Question: This is my modified Wordpress loop w/ PHP If and Else Condition code.
'''
<?php if (have_posts()) : ?>
<?php
$i = 1;
while (have_posts()) {
the_post();
if ($i <= 1) {
echo '<div class="firstp">';
echo '<a href="'; the_permalink(); echo '"'; echo 'alt="'; the_title(); echo '"'; echo 'title="'; the_title(); echo '">';
the_post_thumbnail('article-oneimg', array( 'id' => "article-oneimg"));
echo '</a>';
echo '<div class="thedate1">';
the_date();
echo '</div>';
echo '<h1><a href="'; the_permalink(); echo '"'; echo 'alt="'; the_title(); echo '"'; echo 'title="'; the_title(); echo '">';;
the_title();
echo '</a></h1>';
echo '<p>';
the_excerpt();
echo '</p>';
echo '</div>';
} elseif ($i <= 10) {
echo '<div class="HOLDER-OF-secondp">';
include "secondp.php";
echo '</div>';
} else {
// There should be a bunch of HTML mixed in here too
the_title();
}
$i++;
}
?>
<?php else : ?>
<h2>No Posts Found</h2>
<?php endif; ?>
'''
contains this code:
'''
<div class="secondp">
<a href="<?php the_permalink() ?>" alt="<?php the_title(); ?>" title="<?php the_title(); ?>">
<?php the_post_thumbnail('article-twoimg', array( 'id' => "article-twoimg")); ?>
</a>
<div class="thedate2">
<?php the_date(); ?>
</div>
<h1>
<a href="<?php the_permalink() ?>" alt="<?php the_title(); ?>" title="<?php the_title(); ?>"><?php the_title(); ?></a>
</h1>
</div>
'''
What I'm trying to do here is just to add a holder/container of the secondp.php since it has several posts. But every time I use an 'echo '<div class="HOLDER-OF-secondp">';' before & after the 'include "second.php";' this happens

What's wrong with the HTML structure inside the PHP IF condition? I trying to achieve is to put a container that holds all the divs class secondp.
In simple HTML, it's something like this:
'''
<div class="holderofsecondp">
<div class="secondp">
a href="<?php the_permalink() ?>" alt="<?php the_title(); ?>" title="<?php the_title(); ?>">
<?php the_post_thumbnail('article-twoimg', array( 'id' => "article-twoimg")); ?>
</a>
<div class="thedate2">
<?php the_date(); ?>
</div>
<h1>
<a href="<?php the_permalink() ?>" alt="<?php the_title(); ?>" title="<?php the_title(); ?>"><?php the_title(); ?></a>
</h1>
</div>
</div>
'''
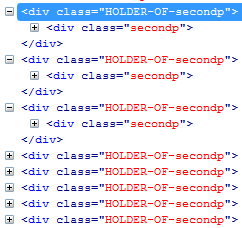
Answer: Try this code:-
'''
<?php global $wp_query;?>
<?php if (have_posts()) : ?>
<?php
$i = 1;
$start_hoder = true
$total_posts = $wp_query->found_posts;
while (have_posts())
{
the_post();
if ($i <= 1) {
echo '<div class="firstp">';
echo '<a href="'; the_permalink(); echo '"'; echo 'alt="'; the_title(); echo '"'; echo 'title="'; the_title(); echo '">';
the_post_thumbnail('article-oneimg', array( 'id' => "article-oneimg"));
echo '</a>';
echo '<div class="thedate1">';
the_date();
echo '</div>';
echo '<h1><a href="'; the_permalink(); echo '"'; echo 'alt="'; the_title(); echo '"'; echo 'title="'; the_title(); echo '">';;
the_title();
echo '</a></h1>';
echo '<p>';
the_excerpt();
echo '</p>';
echo '</div>';
} elseif ($i <= 10) {
if($start_hoder)
{
echo '<div class="HOLDER-OF-secondp">';
$start_hoder = false;
}
include "secondp.php";
if($total_posts == $i && $start_hoder == false)
{
echo '</div>';
}
} else {
// There should be a bunch of HTML mixed in here too
the_title();
}
$i++;
}
?>
<?php else : ?>
<h2>No Posts Found</h2>
<?php endif; ?>
'''
May be this will help you to get your expected output.